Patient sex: F
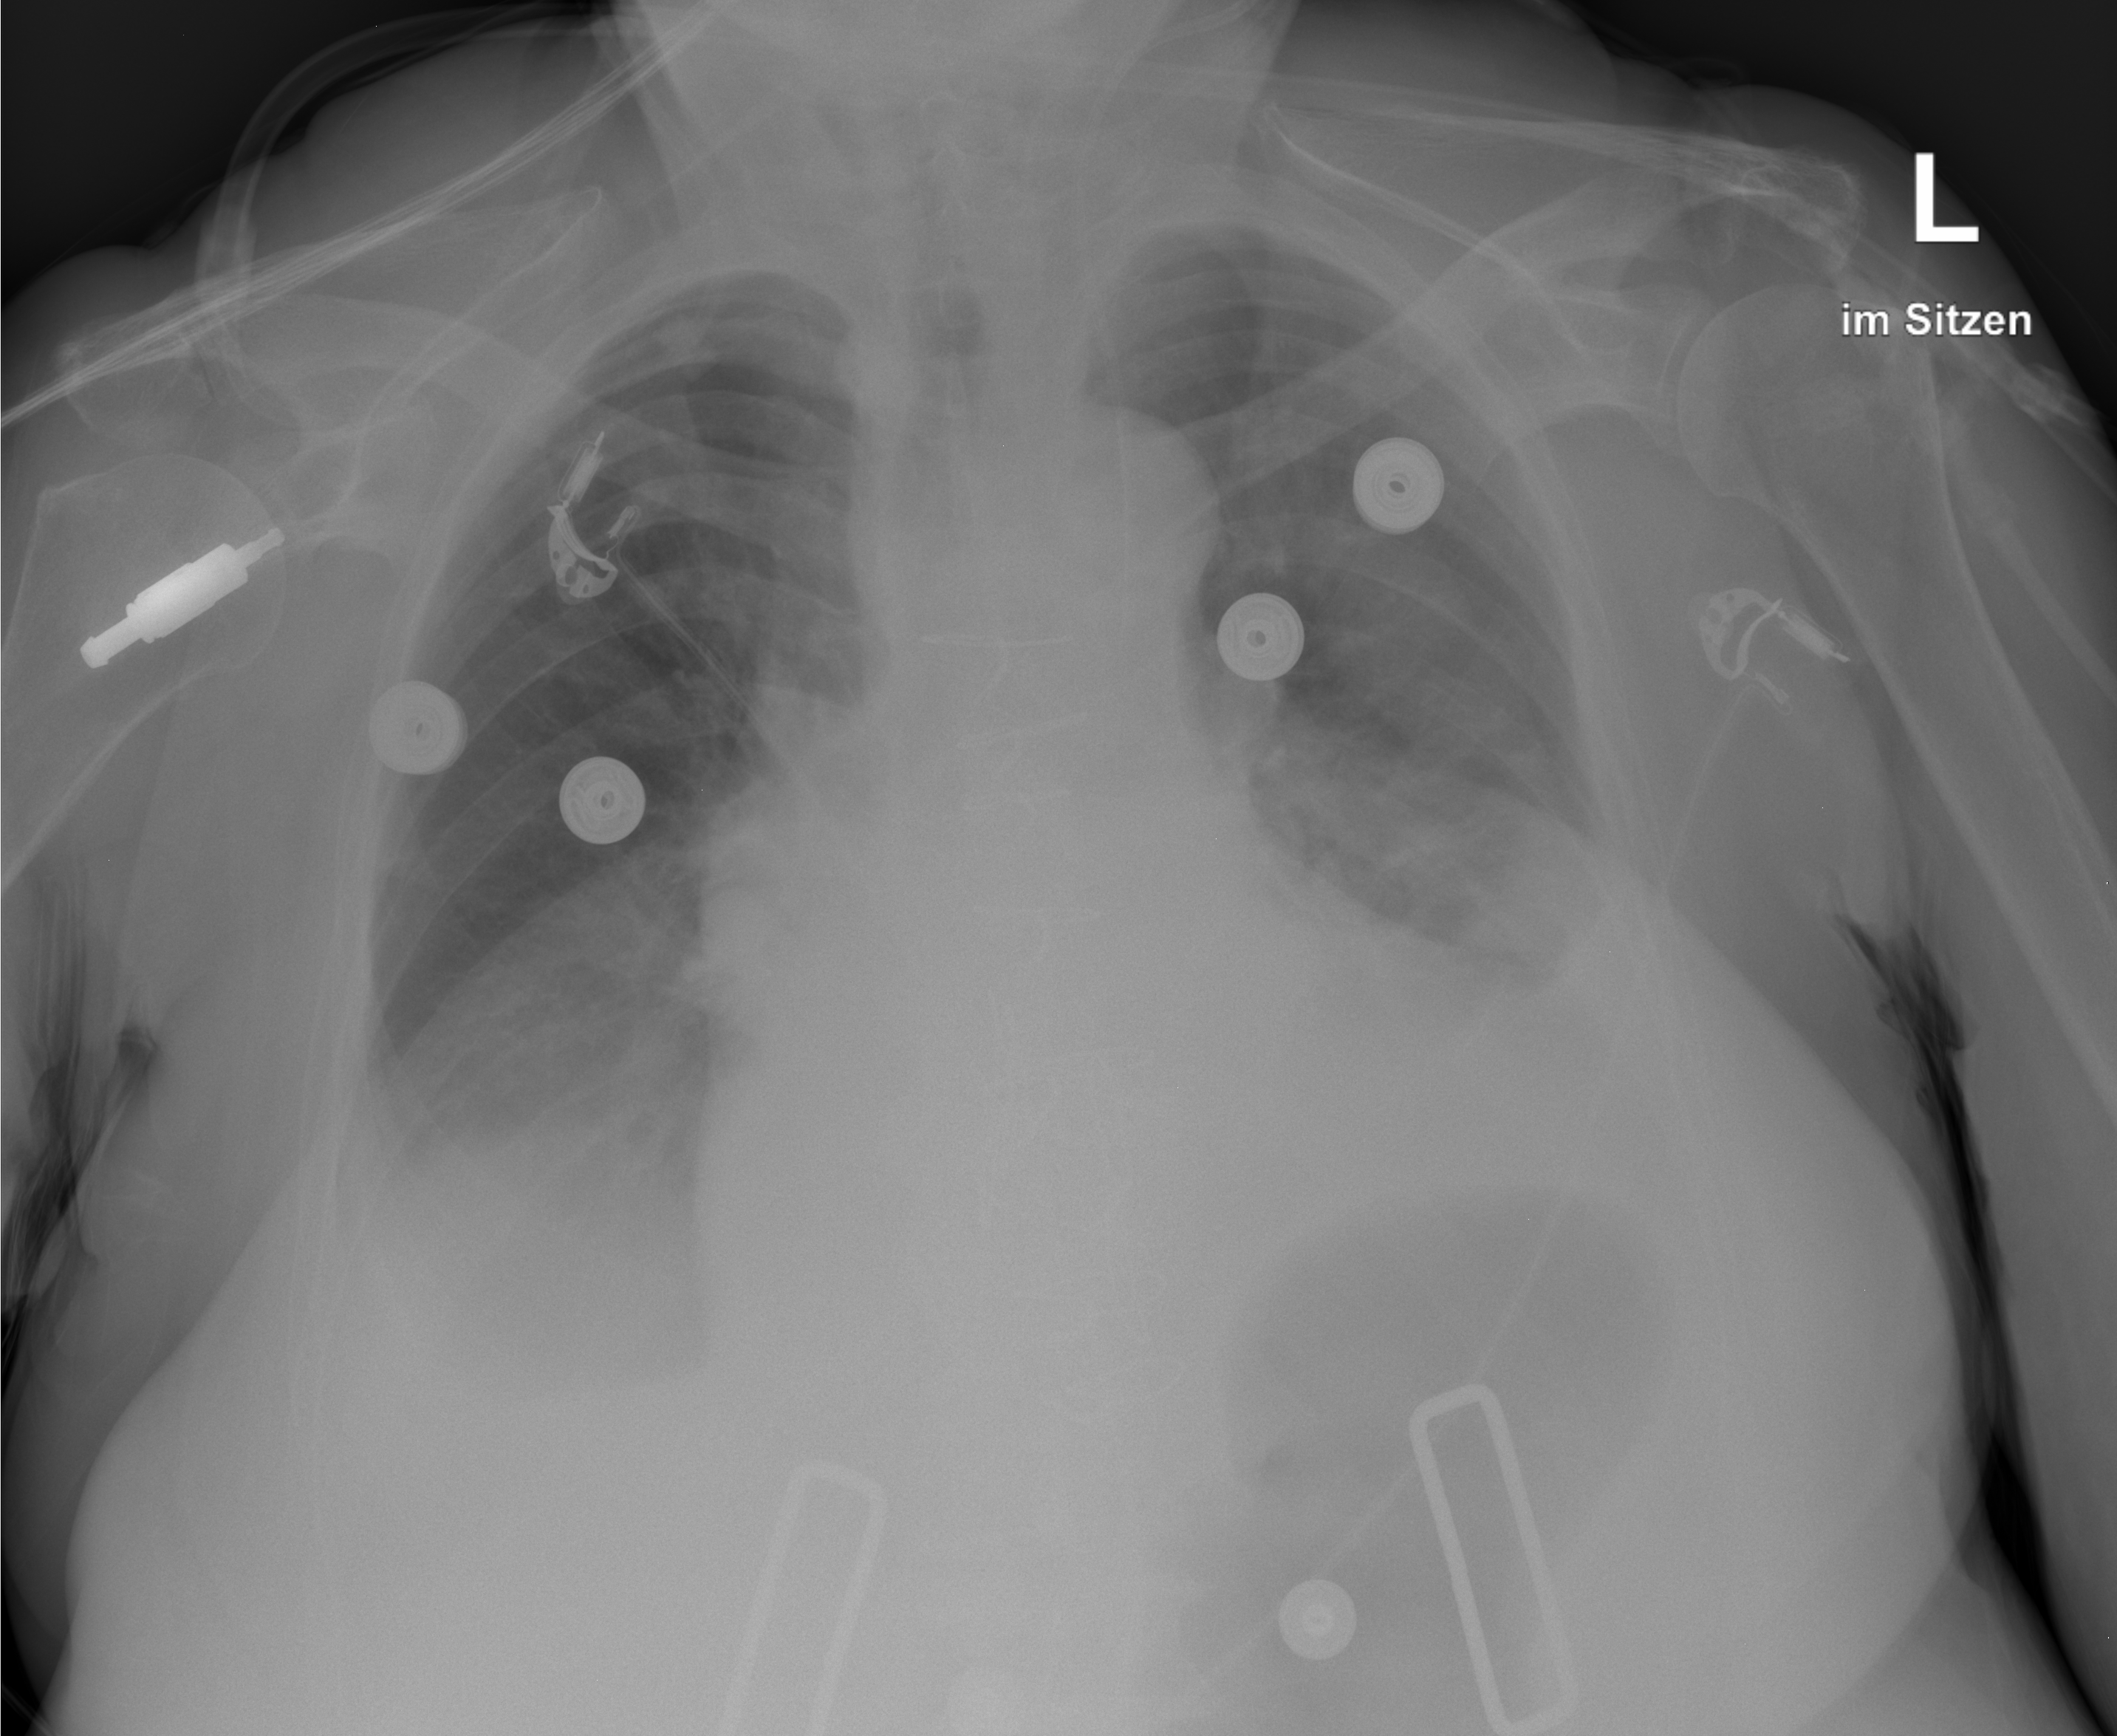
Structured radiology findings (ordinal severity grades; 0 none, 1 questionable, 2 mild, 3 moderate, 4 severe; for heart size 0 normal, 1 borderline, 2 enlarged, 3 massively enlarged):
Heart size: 2
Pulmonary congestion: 0
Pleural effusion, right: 3
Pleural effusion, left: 2
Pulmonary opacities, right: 0
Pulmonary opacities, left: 0
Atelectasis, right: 3
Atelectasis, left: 2